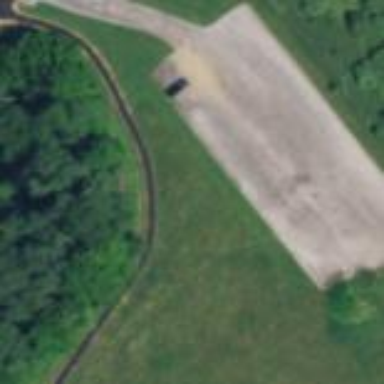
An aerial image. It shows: Unpaved surface parking area.